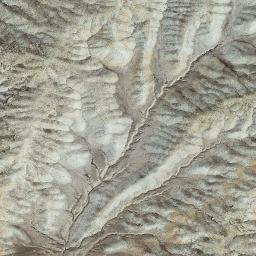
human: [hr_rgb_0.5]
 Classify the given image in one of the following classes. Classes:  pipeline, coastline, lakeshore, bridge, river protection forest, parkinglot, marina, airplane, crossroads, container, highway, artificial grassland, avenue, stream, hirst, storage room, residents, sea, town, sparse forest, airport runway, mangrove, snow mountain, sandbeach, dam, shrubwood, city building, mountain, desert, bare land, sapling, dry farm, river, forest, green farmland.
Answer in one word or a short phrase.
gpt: mountain